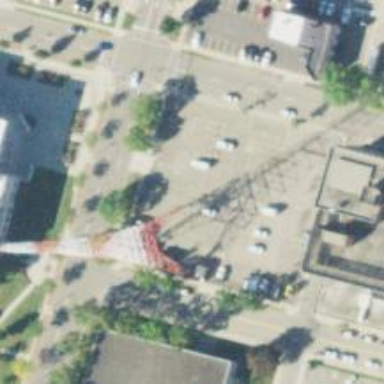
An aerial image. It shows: Mast structure.